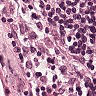
Metastatic tissue present: no